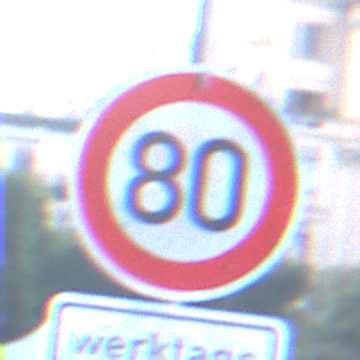
Verkehrszeichen: Geschwindigkeit80
Zusatzzeichen unten: ZeitangabenMitBeschraenkungAufWochentage7
Umgebung: Outdoor, Urban
Tageszeit: SunriseSunset
Wetter: PartlyCloudy
Licht: Natural
Jahreszeit: NotSpecified
Kontrast: LowContrast